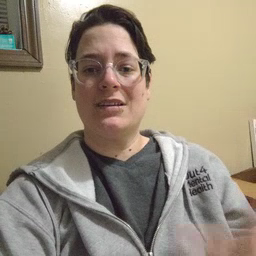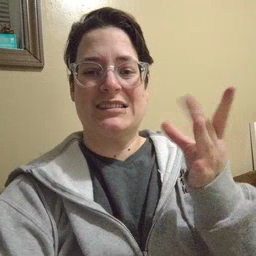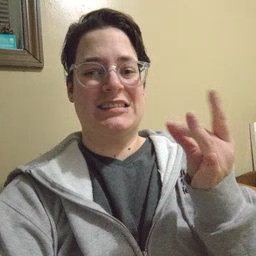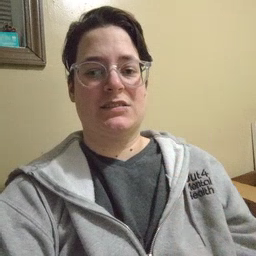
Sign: sticky